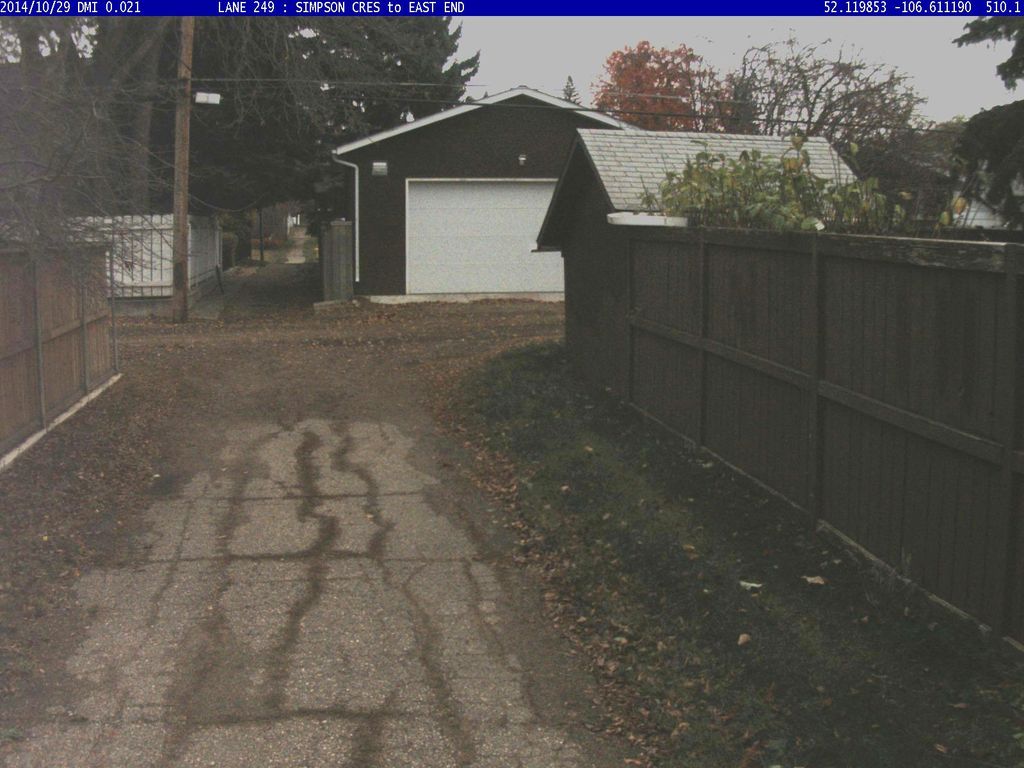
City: saskatoon